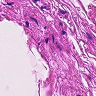
Metastatic tissue present: no